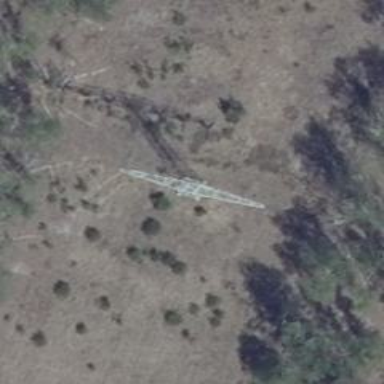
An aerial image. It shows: Power tower.